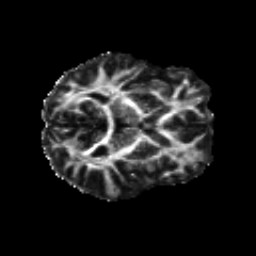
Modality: FA
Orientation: axial
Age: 24
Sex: female
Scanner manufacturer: siemens
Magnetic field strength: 3 T
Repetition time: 8.8 s
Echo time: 0.085 s